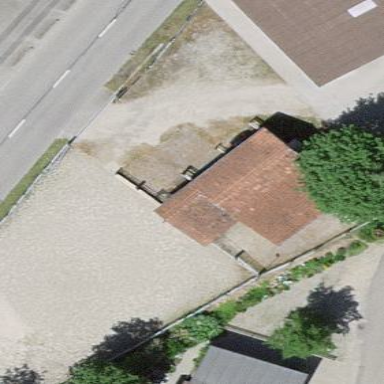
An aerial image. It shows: Shed.